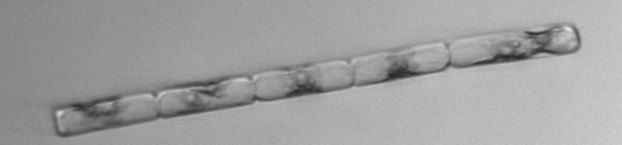
Label: Guinardia_delicatula